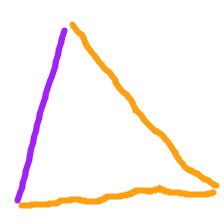
Shape: triangle